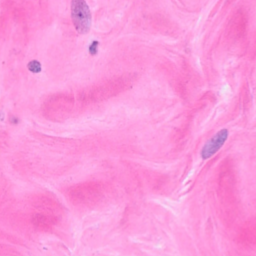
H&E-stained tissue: Breast